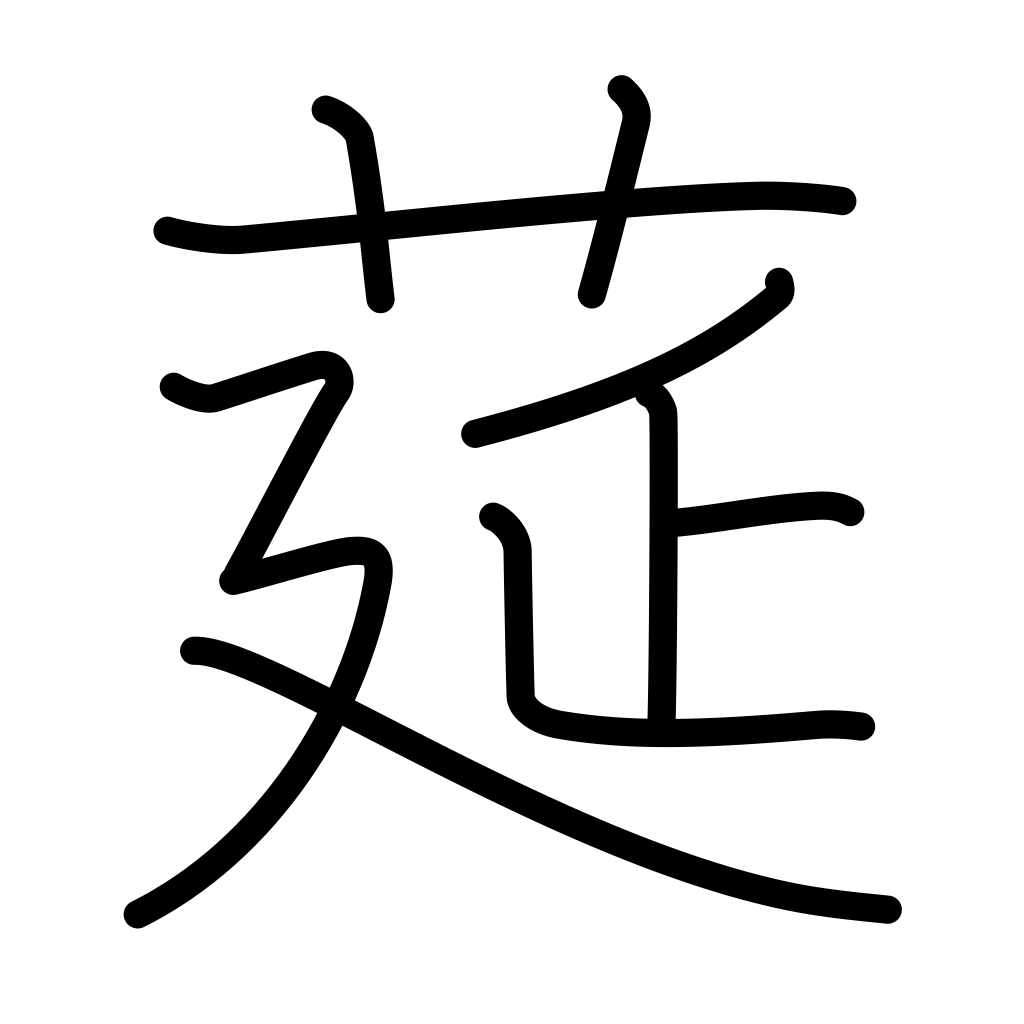
Meaning: straw mat